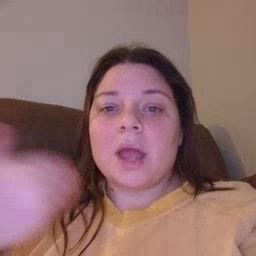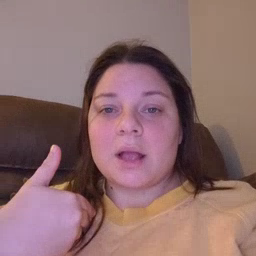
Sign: have